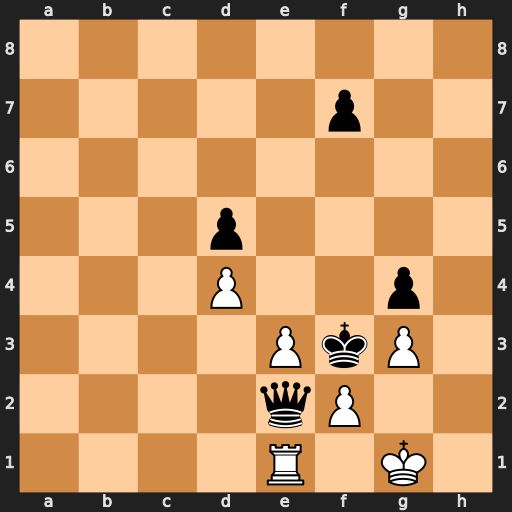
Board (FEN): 8/5p2/8/3p4/3P2p1/4PkP1/4qP2/4R1K1
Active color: w
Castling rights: -
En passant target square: -
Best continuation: Rxe2 Kxe2 e4